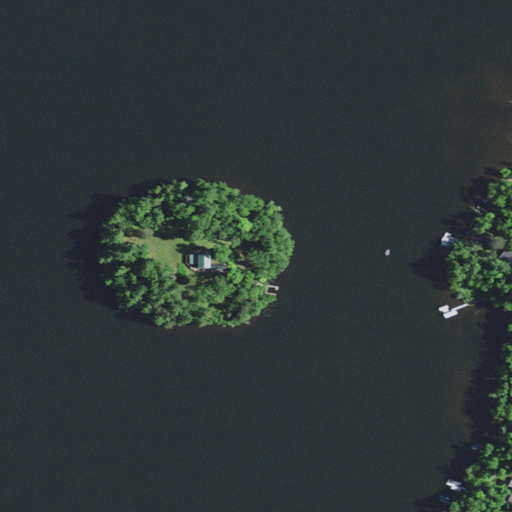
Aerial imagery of island in Wisconsin named McHenry Island containing open water, mixed forest, open development, and deciduous forest